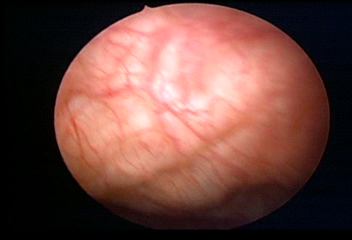
Modality: WLC
Class: Normal mucosa
Bladder cancer association: No